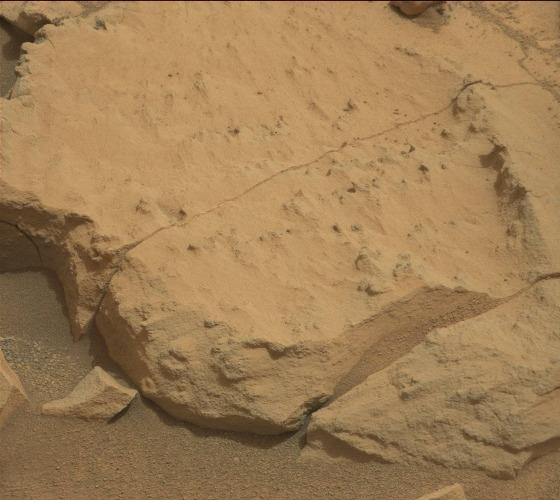
Terrain classes present: Bedrock, Gravel / Sand / Soil, Rock, Shadow